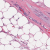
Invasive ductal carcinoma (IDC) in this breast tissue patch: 0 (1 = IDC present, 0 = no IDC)